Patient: sex F, age 68
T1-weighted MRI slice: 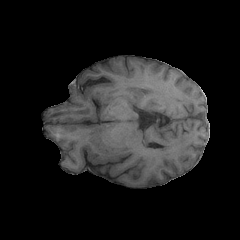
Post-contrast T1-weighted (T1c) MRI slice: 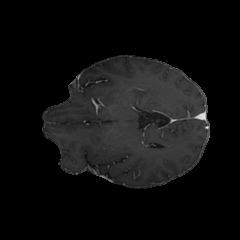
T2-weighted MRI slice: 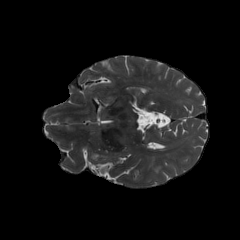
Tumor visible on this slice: yes
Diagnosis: Glioblastoma, IDH-wildtype
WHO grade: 4